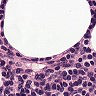
Metastatic tissue present: no